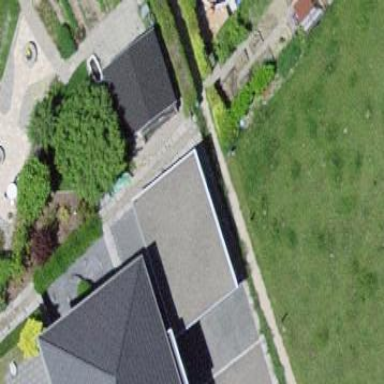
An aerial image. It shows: Garage.